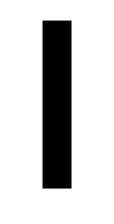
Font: Roboto_SemiBold